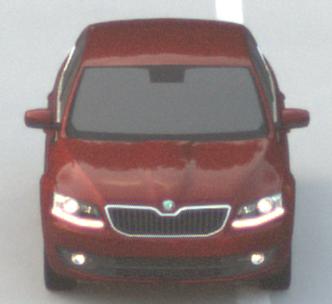
Make: Skoda
Model: Octavia 1.2 TSI
Detailed model: Octavia (III) Limousine
Model produced from: 2013/02
Model produced until: 2015/04
Doors: 5
Color: red
Road condition: dry road
Daytime: sunrise or sunset
Contrast: low contrast